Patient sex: F
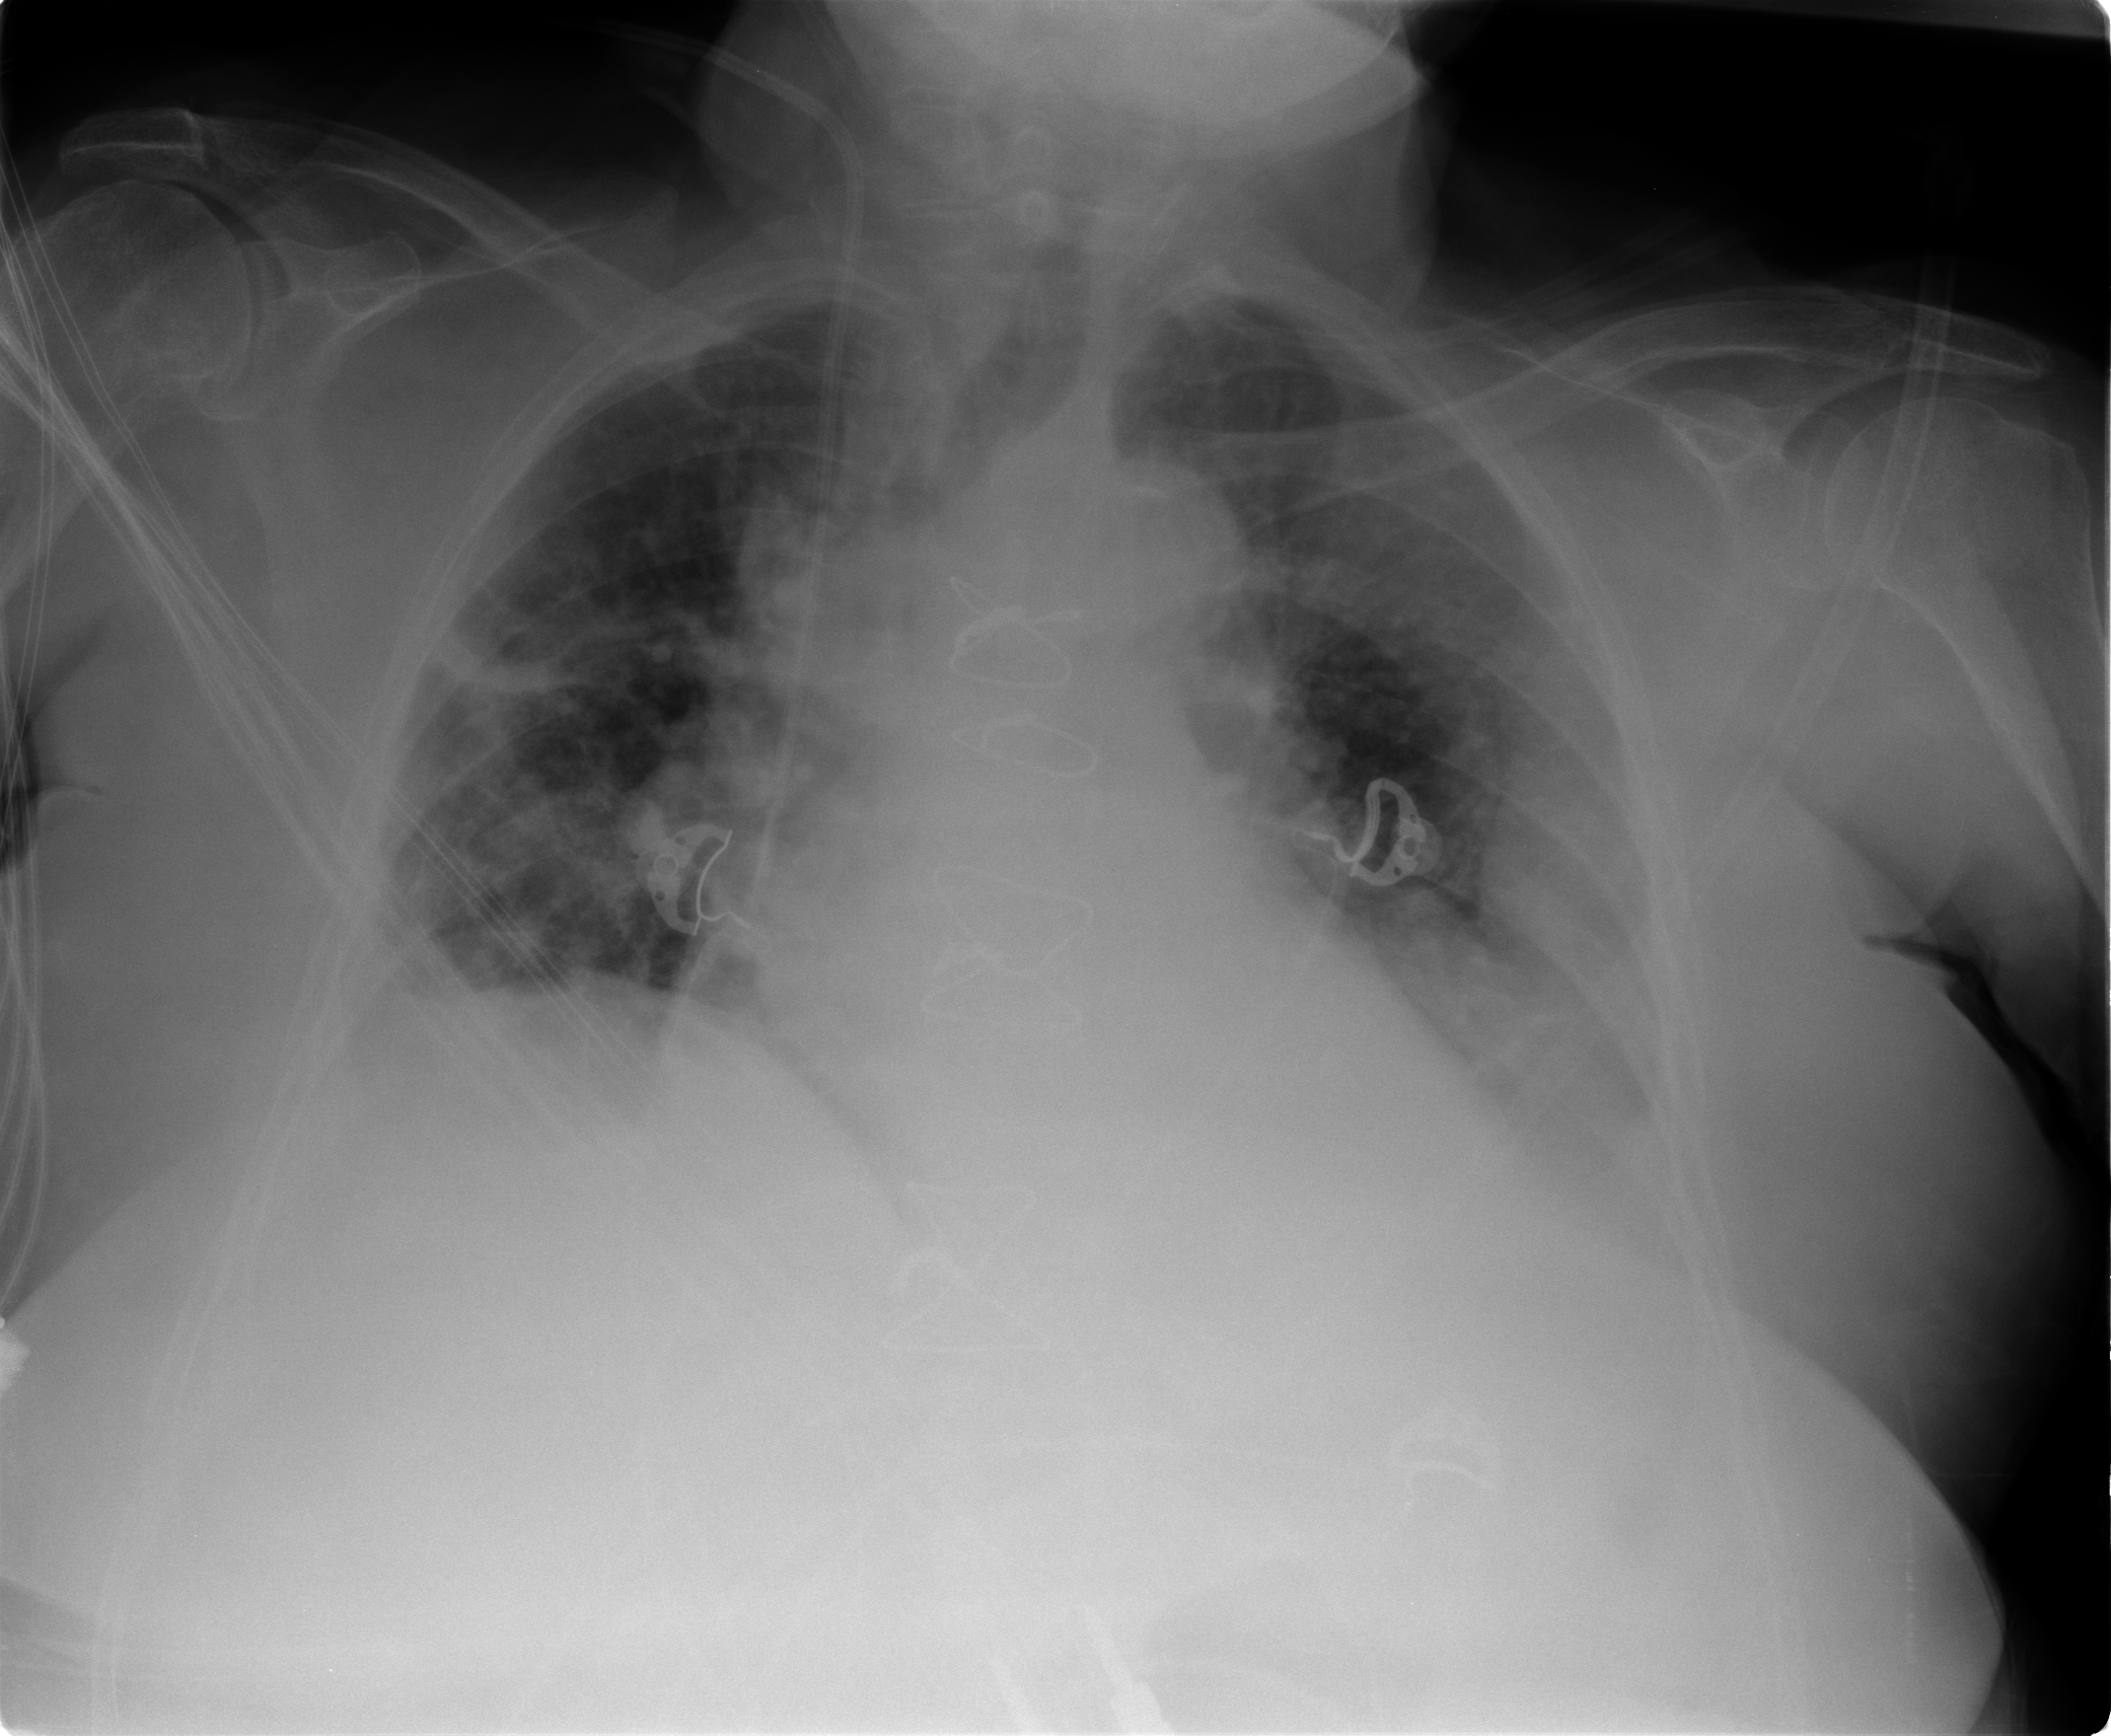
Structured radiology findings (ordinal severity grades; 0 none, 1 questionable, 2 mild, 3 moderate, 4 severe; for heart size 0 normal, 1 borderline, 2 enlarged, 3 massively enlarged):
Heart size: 2
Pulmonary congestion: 2
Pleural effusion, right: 2
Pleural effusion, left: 2
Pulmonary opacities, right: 3
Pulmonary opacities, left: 0
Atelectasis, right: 2
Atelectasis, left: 2